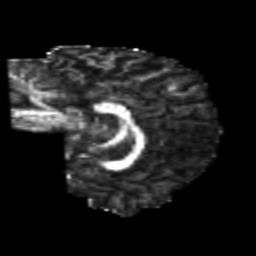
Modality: FA
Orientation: sagittal
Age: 20
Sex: female
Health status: healthy
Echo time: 0.074 s